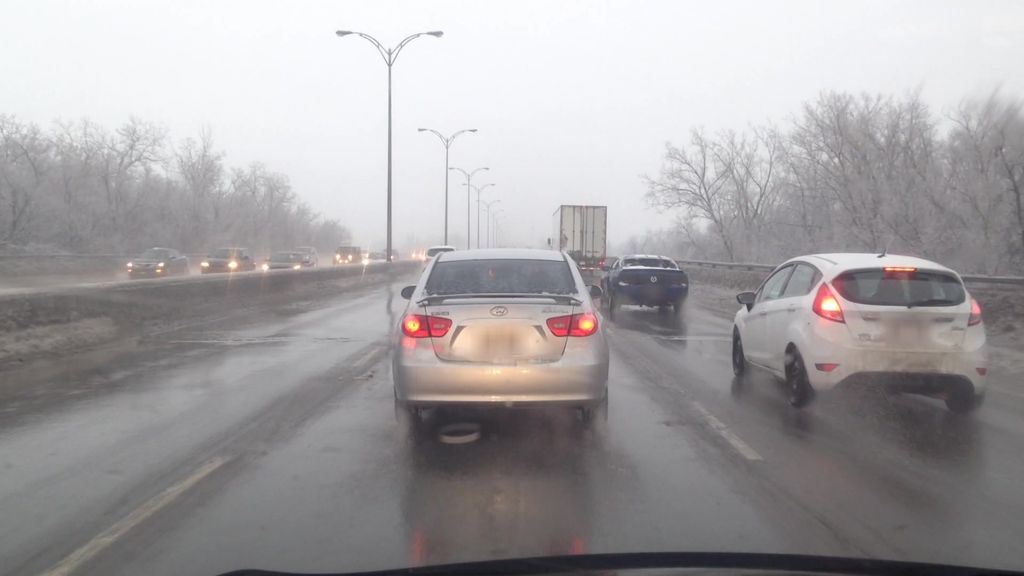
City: montreal